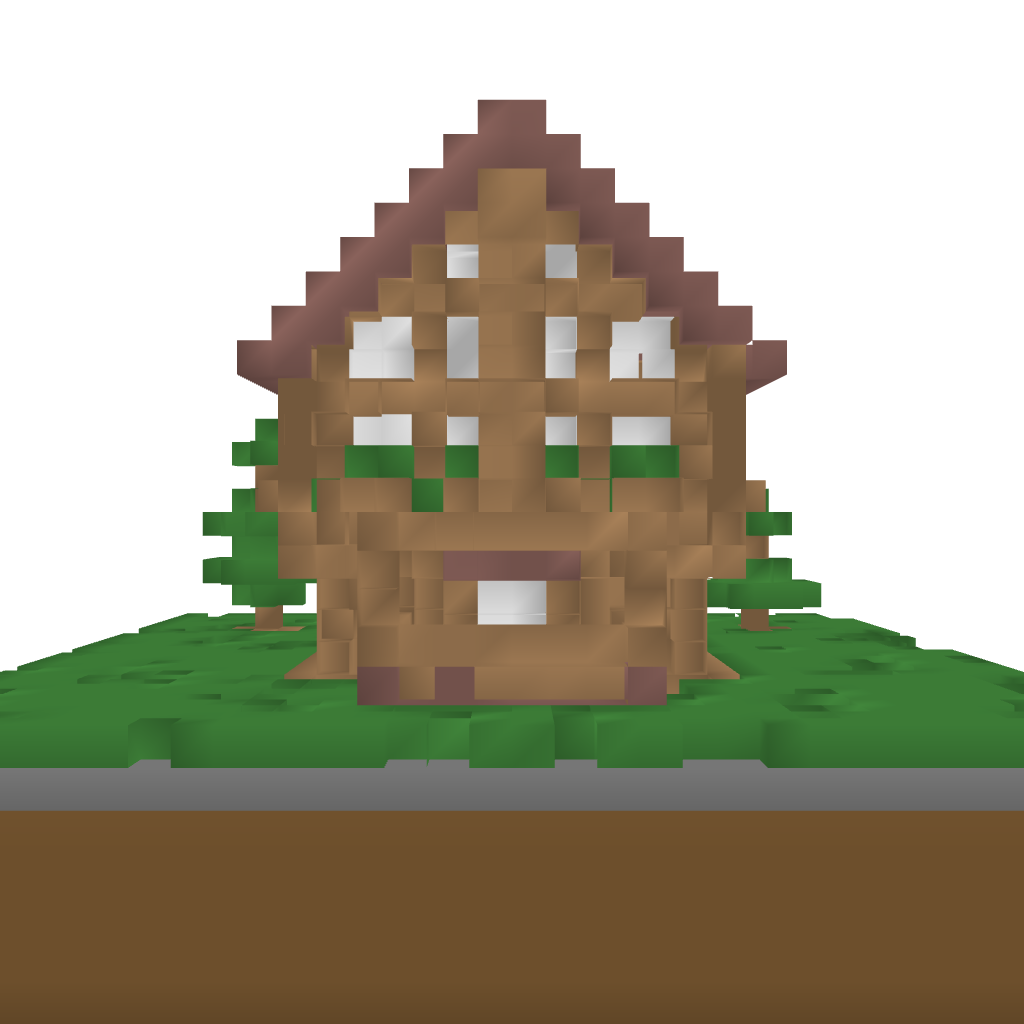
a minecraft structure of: Medieval House good quality